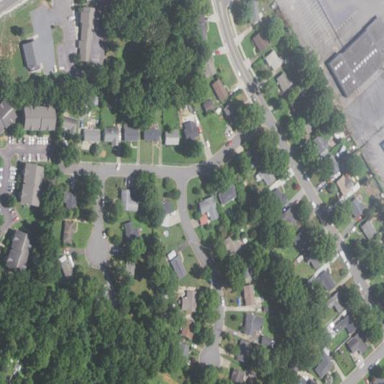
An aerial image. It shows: This residential area consists of single-family homes.